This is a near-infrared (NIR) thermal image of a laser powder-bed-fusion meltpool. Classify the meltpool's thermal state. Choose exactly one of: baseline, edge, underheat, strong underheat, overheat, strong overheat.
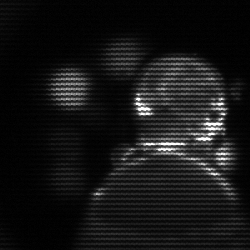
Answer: edge